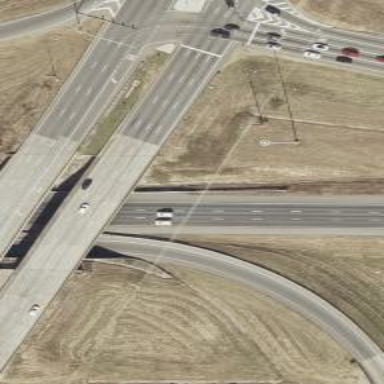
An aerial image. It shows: Bridge crossing over expressway trunk road.